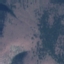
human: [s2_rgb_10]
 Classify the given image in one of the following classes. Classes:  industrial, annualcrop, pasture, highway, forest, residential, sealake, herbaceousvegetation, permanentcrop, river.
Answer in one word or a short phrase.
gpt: HerbaceousVegetation